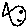
Label: fish